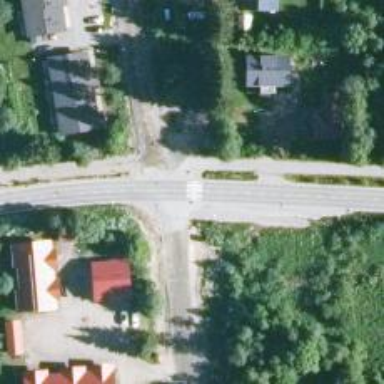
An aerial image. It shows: Marked crossing on footway.